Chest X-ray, PA view. Patient: 68 years old, sex M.
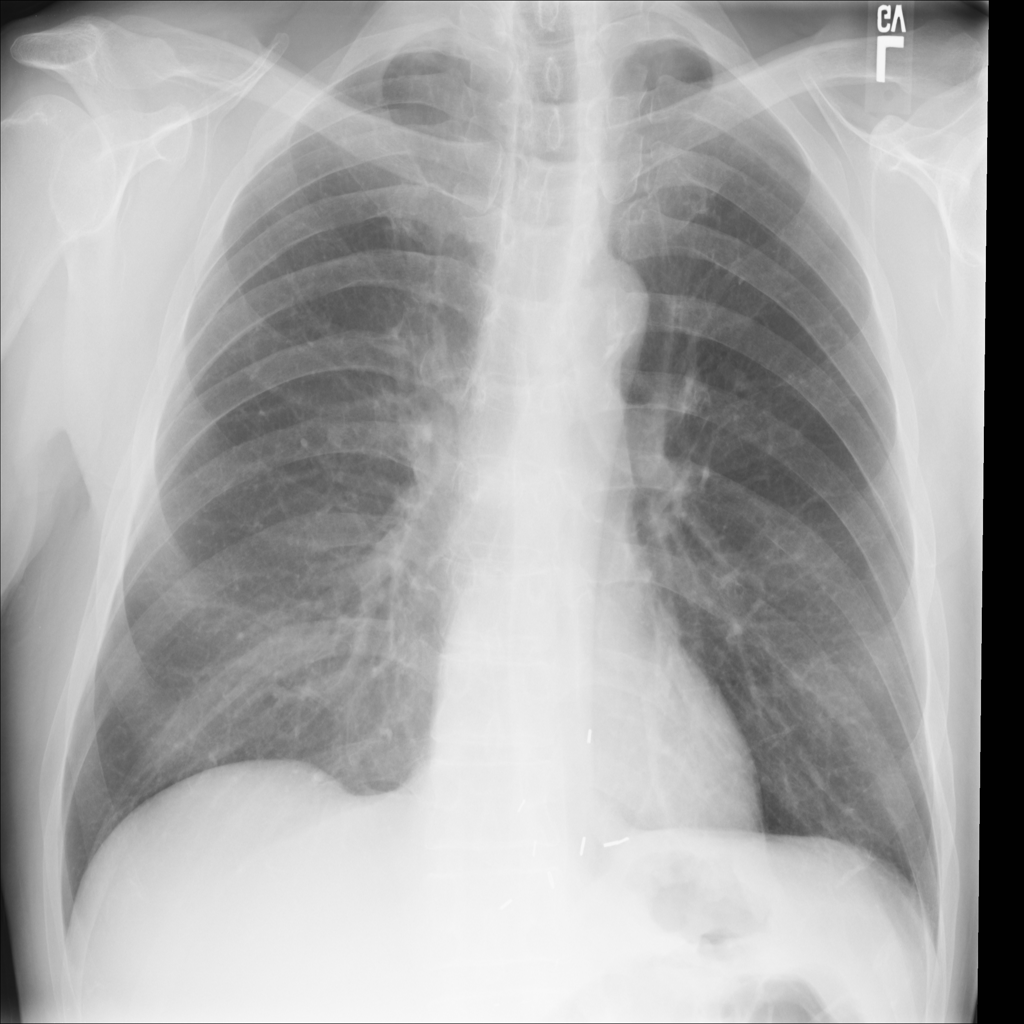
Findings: No Finding